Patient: sex F, age 36
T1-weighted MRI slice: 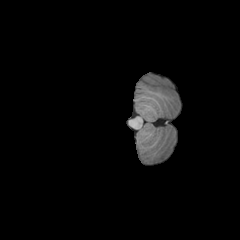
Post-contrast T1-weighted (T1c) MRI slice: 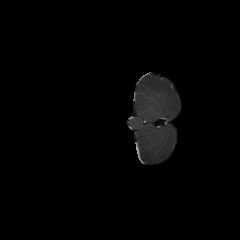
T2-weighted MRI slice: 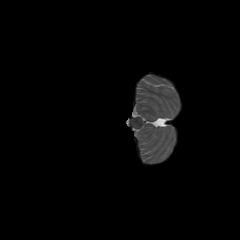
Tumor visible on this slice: no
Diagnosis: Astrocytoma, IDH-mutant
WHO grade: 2